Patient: sex M, age 85
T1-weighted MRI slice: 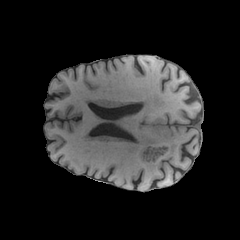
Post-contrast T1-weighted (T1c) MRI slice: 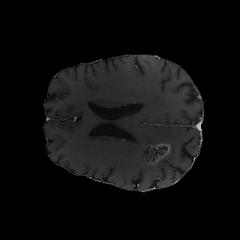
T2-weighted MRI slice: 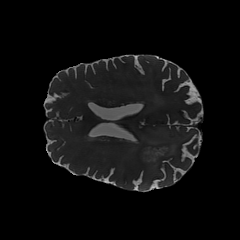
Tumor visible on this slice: yes
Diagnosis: Glioblastoma, IDH-wildtype
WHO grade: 4